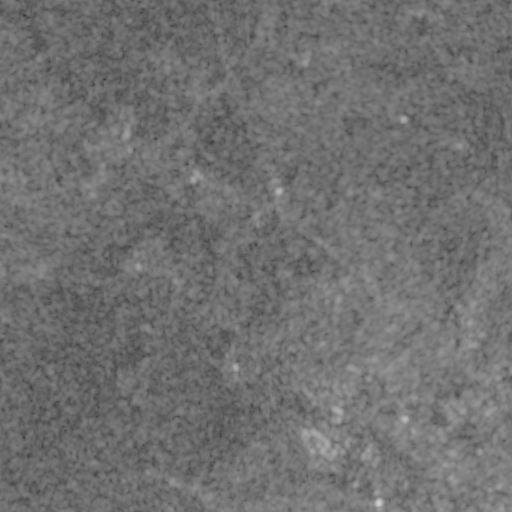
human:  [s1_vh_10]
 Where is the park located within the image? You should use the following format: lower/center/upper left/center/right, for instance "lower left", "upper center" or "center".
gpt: The park is located in the lower right of the image.
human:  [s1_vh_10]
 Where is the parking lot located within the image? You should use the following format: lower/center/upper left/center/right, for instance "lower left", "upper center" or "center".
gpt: The parking lot is located in the lower right of the image.
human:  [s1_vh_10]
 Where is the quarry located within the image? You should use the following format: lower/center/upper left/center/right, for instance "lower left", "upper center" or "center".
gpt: The quarry is located in the lower left of the image.
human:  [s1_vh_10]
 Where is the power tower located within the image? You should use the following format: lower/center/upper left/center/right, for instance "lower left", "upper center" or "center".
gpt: There is no power tower in the image.

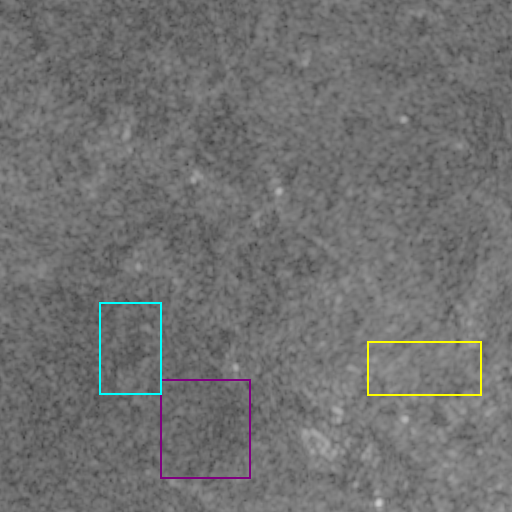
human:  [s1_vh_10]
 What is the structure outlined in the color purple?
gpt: The structure outlined in purple is a crop field.
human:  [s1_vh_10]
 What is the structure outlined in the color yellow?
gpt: The structure outlined in yellow is a park.
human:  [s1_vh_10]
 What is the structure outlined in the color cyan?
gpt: The structure outlined in cyan is a quarry.
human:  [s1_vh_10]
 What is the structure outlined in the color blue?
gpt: There is no blue outline.